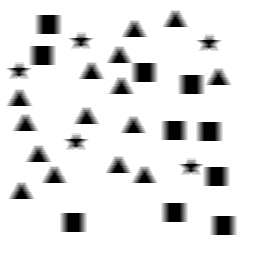
Squares: 10
Triangles: 15
Stars: 5
Total shapes: 30